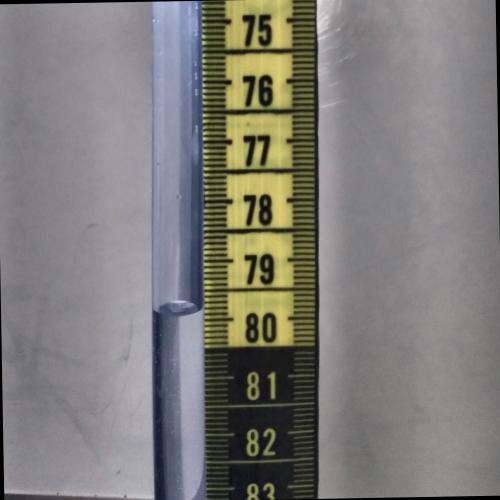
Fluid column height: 79.9 cm